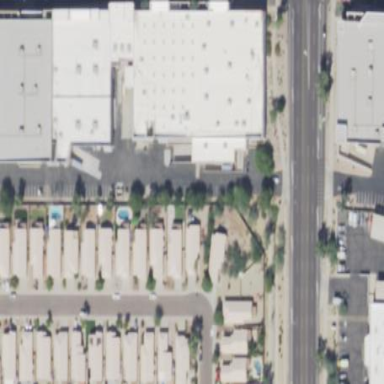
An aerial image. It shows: Retail building.